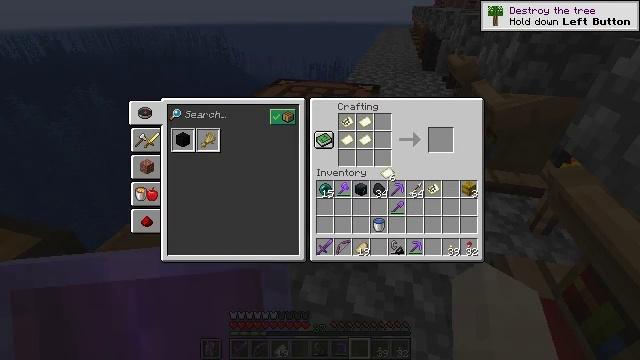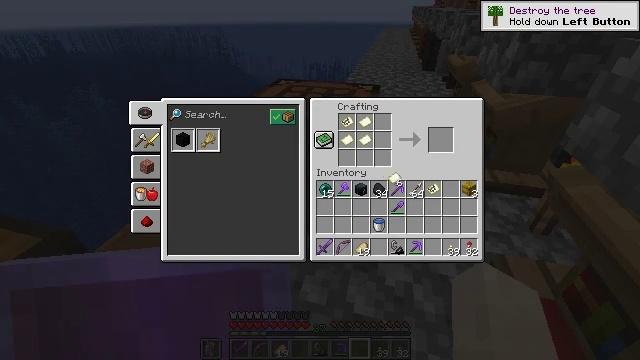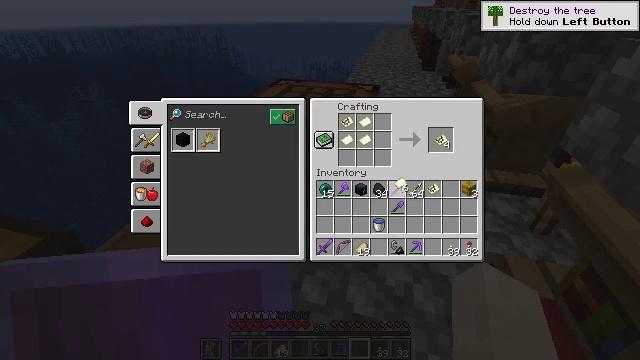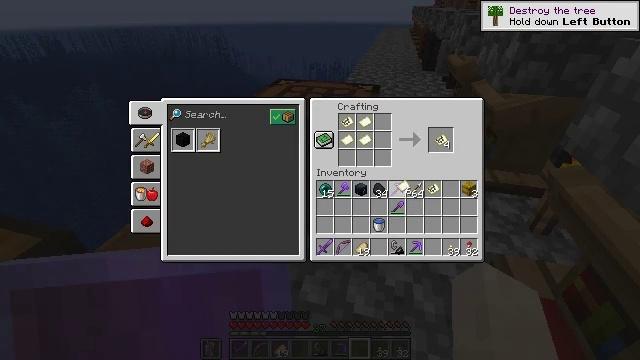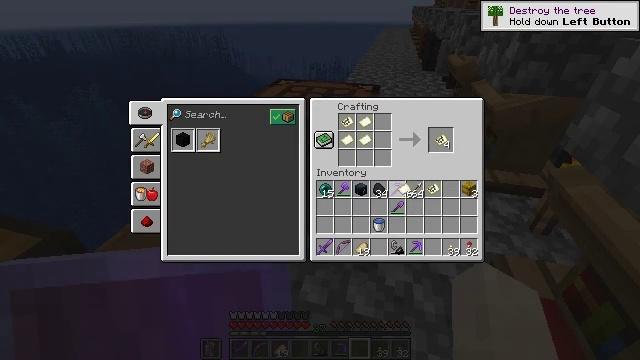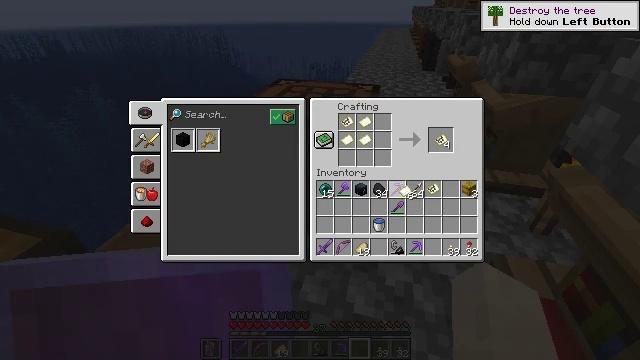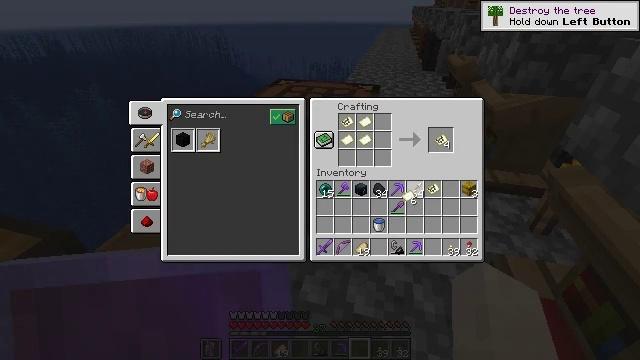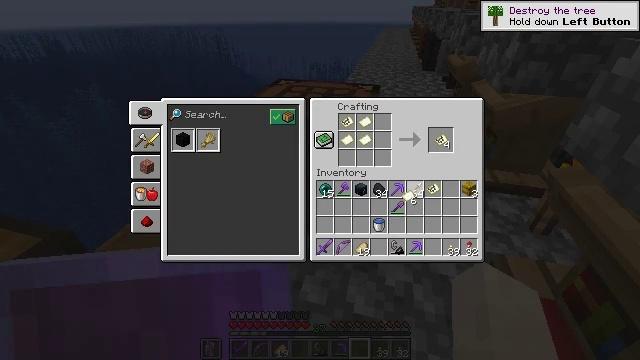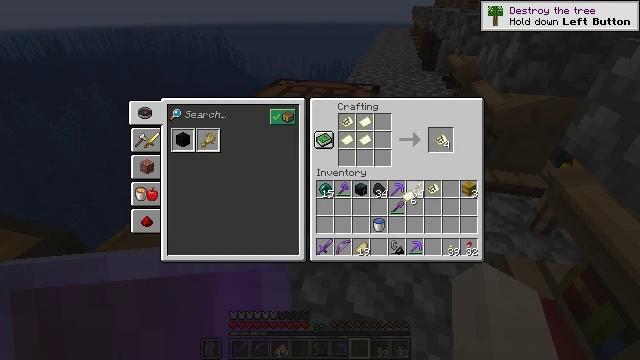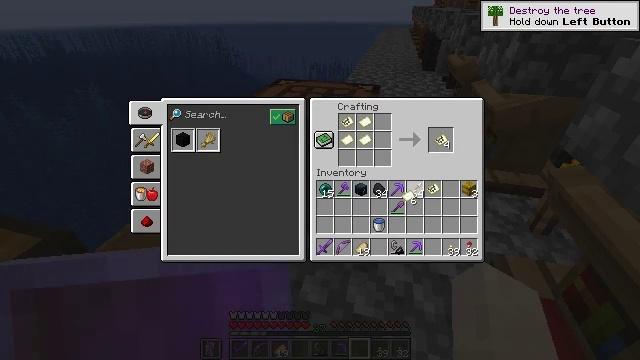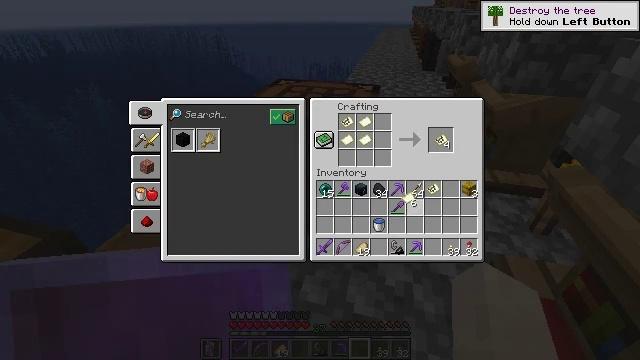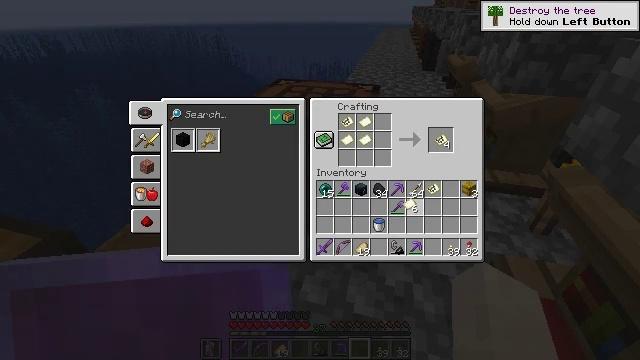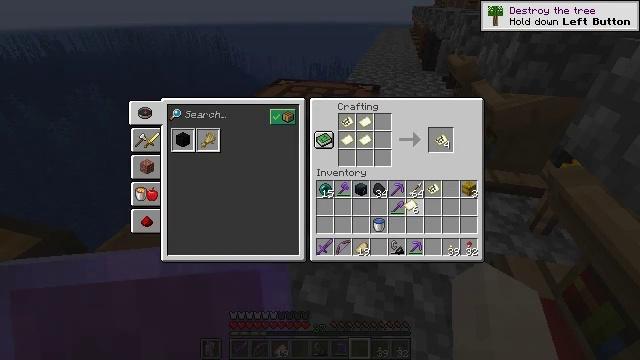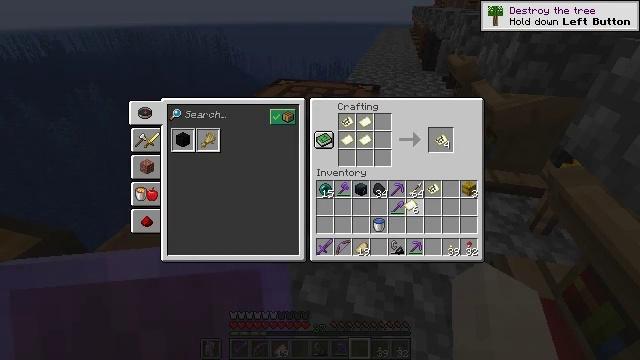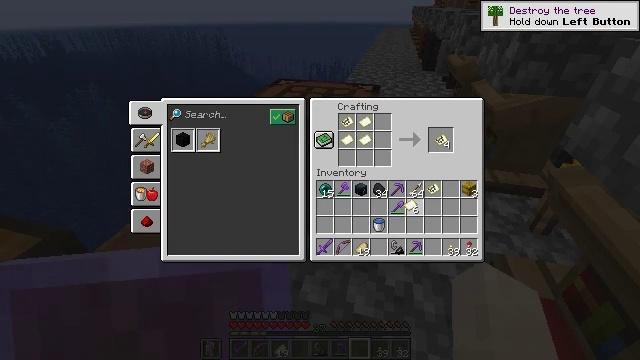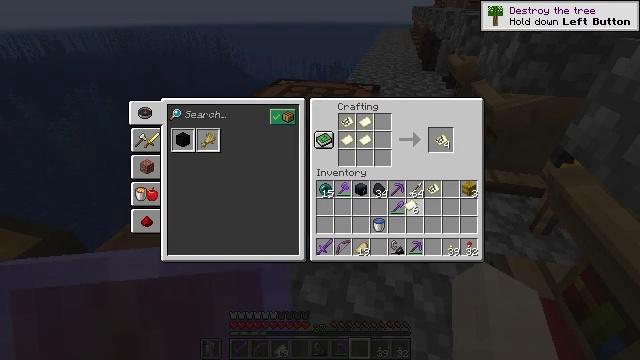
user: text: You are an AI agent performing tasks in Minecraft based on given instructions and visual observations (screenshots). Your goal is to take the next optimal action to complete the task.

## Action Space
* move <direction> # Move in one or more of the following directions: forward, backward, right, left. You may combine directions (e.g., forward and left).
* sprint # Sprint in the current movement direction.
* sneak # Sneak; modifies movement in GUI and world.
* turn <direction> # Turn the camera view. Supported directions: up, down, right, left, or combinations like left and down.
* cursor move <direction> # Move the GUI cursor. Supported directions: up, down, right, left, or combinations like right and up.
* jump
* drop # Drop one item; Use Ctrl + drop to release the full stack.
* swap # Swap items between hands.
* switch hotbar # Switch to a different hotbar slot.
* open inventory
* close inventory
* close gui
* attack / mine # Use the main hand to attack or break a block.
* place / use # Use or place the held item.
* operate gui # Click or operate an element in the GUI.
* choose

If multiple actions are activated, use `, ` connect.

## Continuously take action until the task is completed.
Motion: motion action
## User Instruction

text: Use the crafting table to create a filled map.
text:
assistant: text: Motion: turn right
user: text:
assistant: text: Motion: no_op
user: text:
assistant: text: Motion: no_op
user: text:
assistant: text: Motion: no_op
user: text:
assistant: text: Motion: no_op
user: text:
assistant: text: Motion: no_op
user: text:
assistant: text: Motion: no_op
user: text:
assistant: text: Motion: no_op
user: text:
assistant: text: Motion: no_op
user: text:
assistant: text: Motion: no_op
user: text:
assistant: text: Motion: no_op
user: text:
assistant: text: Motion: no_op
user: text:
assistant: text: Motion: no_op
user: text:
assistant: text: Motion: no_op
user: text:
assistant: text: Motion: no_op
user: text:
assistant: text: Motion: no_op
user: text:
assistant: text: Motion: no_op
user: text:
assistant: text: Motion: no_op
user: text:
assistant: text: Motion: no_op
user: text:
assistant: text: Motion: attack / mine
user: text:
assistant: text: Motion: attack / mine
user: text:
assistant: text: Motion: attack / mine
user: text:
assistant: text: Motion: no_op
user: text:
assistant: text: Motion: no_op
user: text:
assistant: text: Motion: no_op
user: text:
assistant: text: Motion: no_op
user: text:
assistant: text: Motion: no_op
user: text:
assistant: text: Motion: no_op
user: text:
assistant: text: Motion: turn up
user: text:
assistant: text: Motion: turn right and up